Field crop: maize
Growth stage: 2
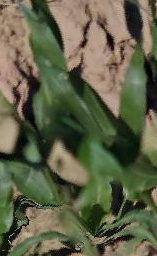
Species: maize